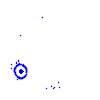
Particle: pion